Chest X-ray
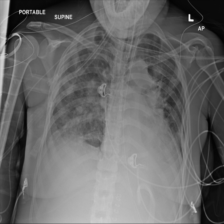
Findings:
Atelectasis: negative
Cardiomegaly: negative
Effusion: negative
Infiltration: negative
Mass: negative
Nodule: negative
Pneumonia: negative
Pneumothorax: negative
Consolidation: negative
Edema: negative
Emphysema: negative
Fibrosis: negative
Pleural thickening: negative
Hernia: negative